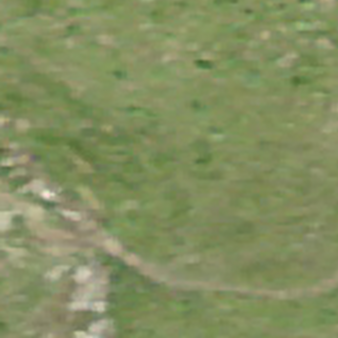
Label: other